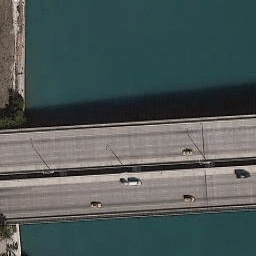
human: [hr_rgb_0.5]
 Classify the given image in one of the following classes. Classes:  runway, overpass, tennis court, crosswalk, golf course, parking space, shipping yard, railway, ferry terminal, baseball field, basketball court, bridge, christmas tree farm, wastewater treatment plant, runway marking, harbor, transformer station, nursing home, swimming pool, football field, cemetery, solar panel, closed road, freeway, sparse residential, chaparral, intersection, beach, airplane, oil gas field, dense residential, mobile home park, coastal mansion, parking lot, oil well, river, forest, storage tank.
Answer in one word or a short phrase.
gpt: bridge